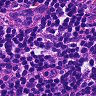
Metastatic tissue present: no